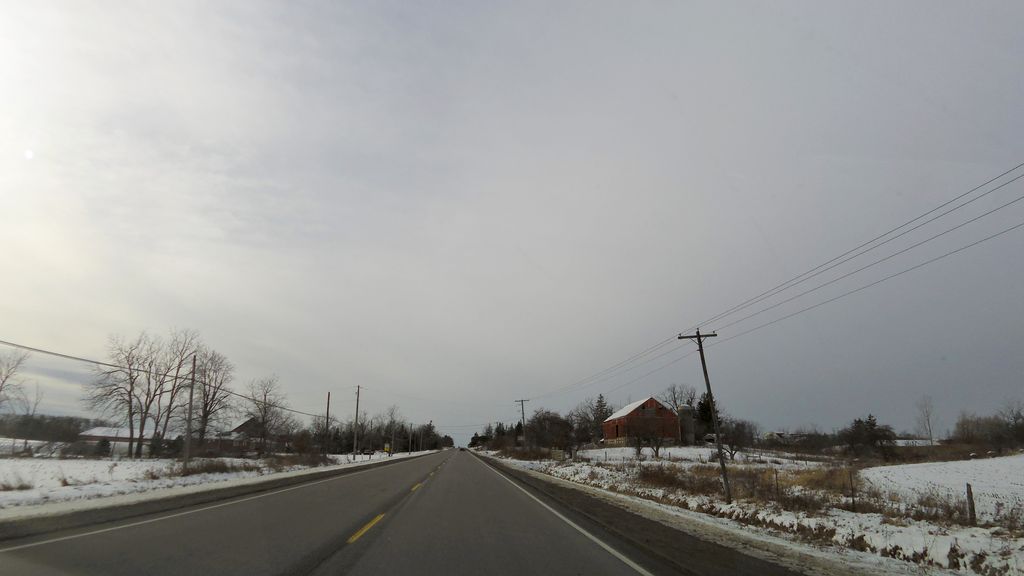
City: hamilton